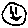
Label: smiley face